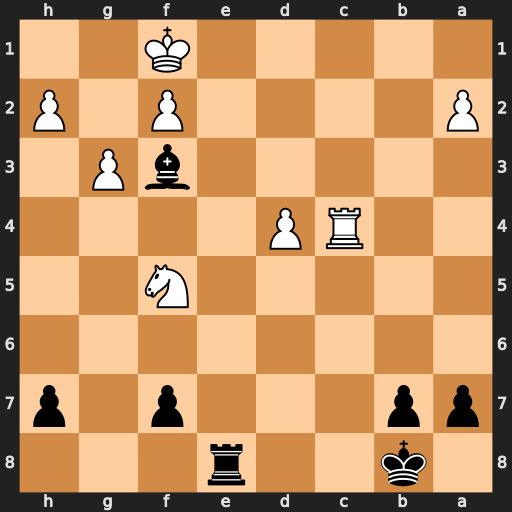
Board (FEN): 1k2r3/pp3p1p/8/5N2/2RP4/5bP1/P4P1P/5K2
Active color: b
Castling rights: -
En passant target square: -
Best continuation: Be2+ Kg2 Bxc4